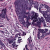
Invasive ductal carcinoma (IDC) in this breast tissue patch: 0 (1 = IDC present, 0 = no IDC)